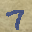
Label: 7